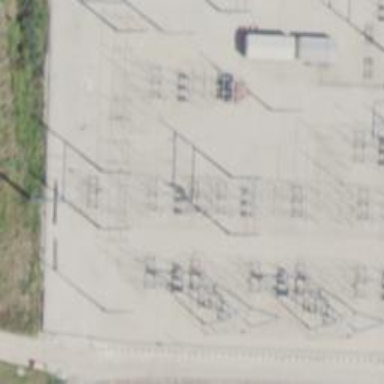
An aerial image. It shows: Switch used for power control.